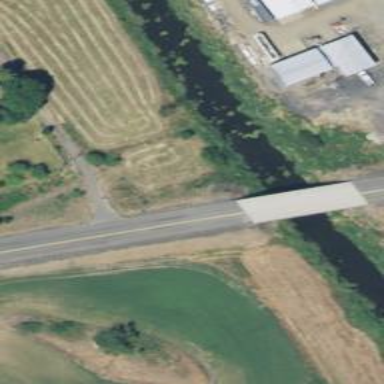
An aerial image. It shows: Unclassified road with asphalt surface running on trestle bridge.